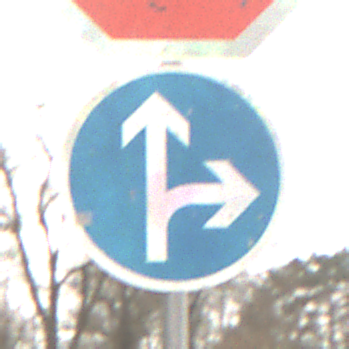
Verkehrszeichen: VorgeschriebeneFahrtrichtungGeradeausOderRechts
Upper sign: Stop
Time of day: Midday
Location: Outdoor (Nature)
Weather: Overcast
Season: NotSpecified
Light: Natural